Question: Count the number of objects in the diagram.
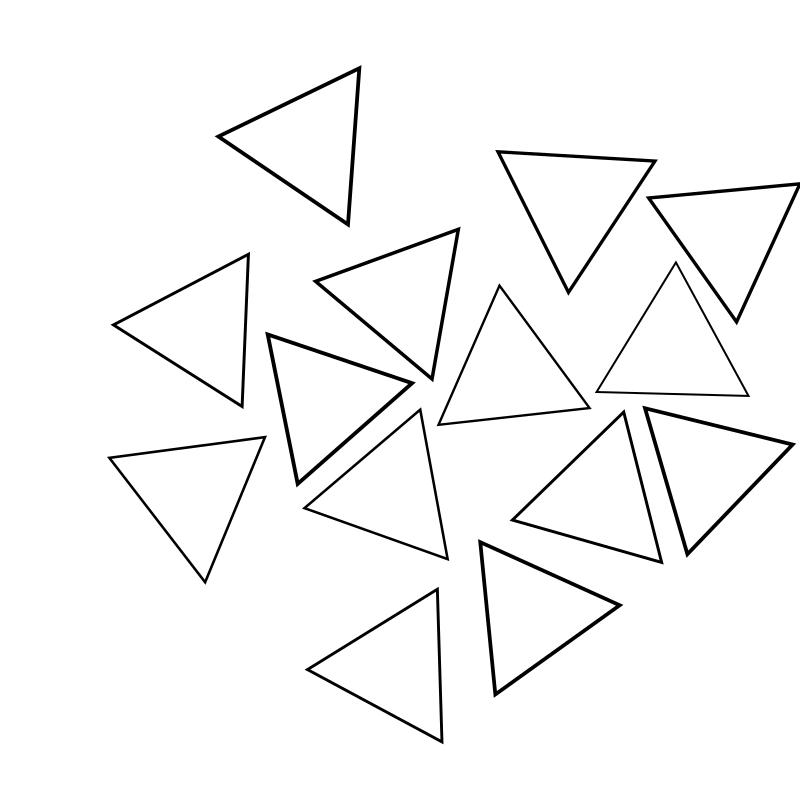
Answer: 14